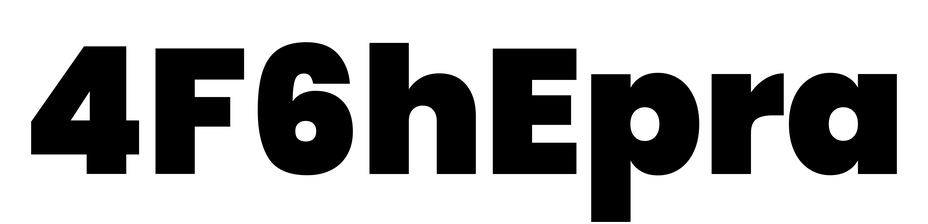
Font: Poppins-Black